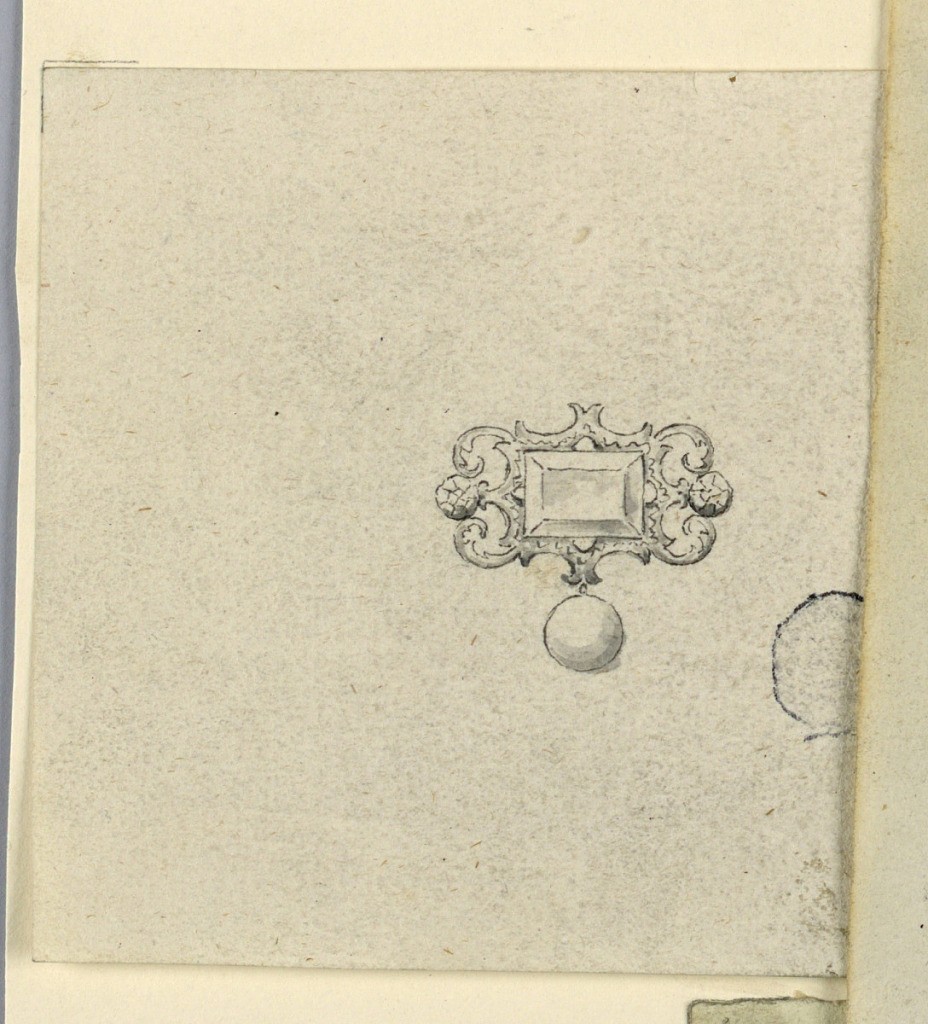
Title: Brooch
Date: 1825–50
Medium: Pen and ink, brush and watercolor on paper
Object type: Drawing
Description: A rectangular diamond is framed by an escutcheon formed by two volutes of leaves. In the center, on the sides, two brilliants. Below hangs a pearl.